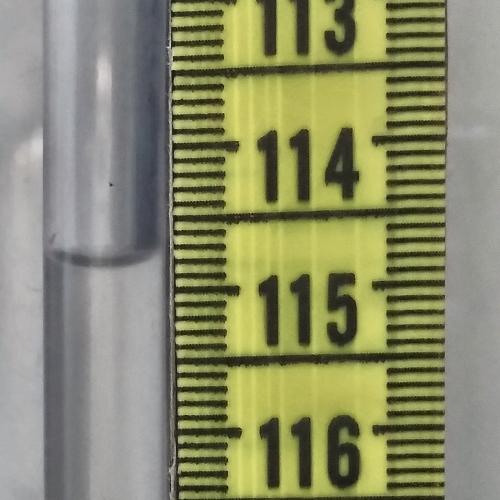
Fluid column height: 114.8 cm